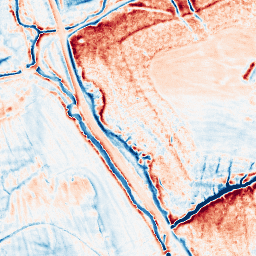
Category: classical
Decomposition family: uniform
Decomposition parameters: size: 10
Upsampling method: quintic
Upsampling parameters: scale: 4
Upsampling scale: 4